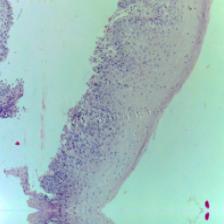
Diagnosis: Normal